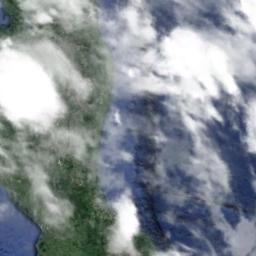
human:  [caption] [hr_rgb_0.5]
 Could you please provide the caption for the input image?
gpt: The white cloud is above blue sea and green island .

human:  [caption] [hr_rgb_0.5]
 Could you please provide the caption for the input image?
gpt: Large fluffy white clouds on green land and blue sea .

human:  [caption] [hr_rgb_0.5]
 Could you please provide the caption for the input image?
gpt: A thin cloud of thin clouds floated in the air .

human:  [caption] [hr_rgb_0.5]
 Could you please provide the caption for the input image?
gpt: The stratus clouds and cumulus clouds are located above the sea and the land covered by dense vegetation while some ups and downs are on the ocean floor .

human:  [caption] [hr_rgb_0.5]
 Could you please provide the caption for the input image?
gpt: There are many white and gray clouds over a green island .